Aerial crown-view tile of a tropical tree (Barro Colorado Island, Panama), acquired 20241112:
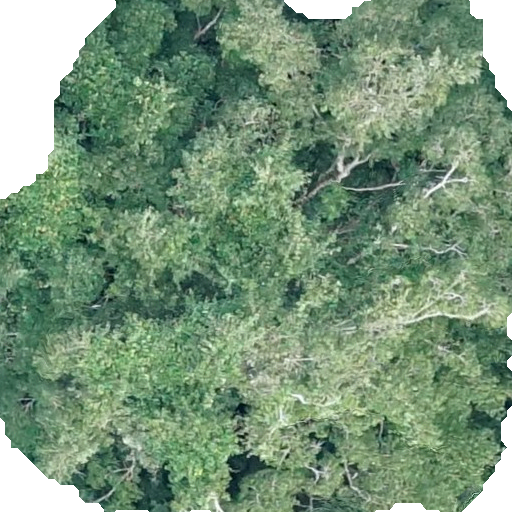
Species: Hura crepitans
GBIF accepted scientific name: Hura crepitans
Crown area: 401.277 m²